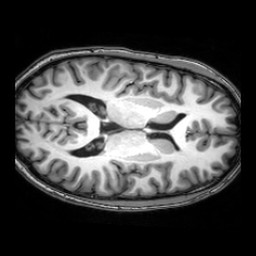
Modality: T1w
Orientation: axial
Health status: healthy
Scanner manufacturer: philips
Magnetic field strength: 3 T
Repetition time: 0.0077 s
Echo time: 0.0035 s